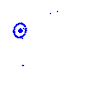
Particle: pion